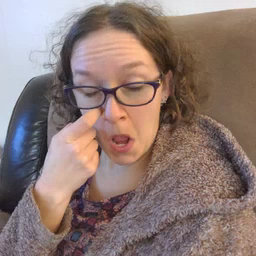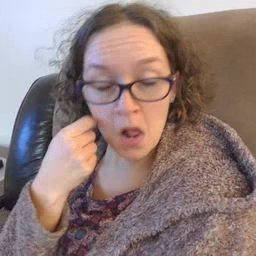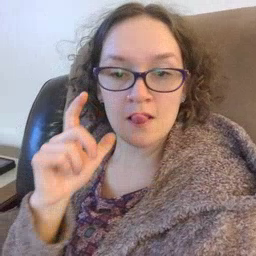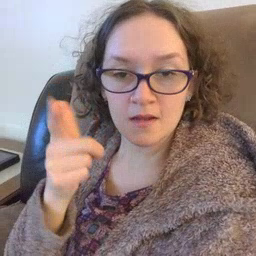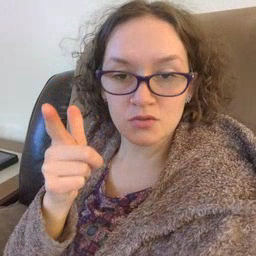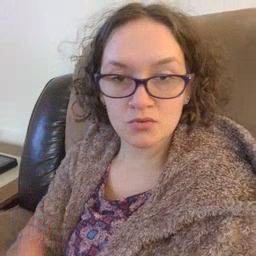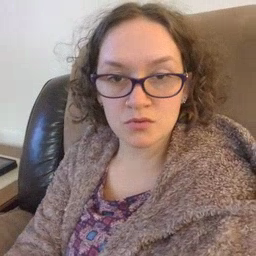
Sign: later